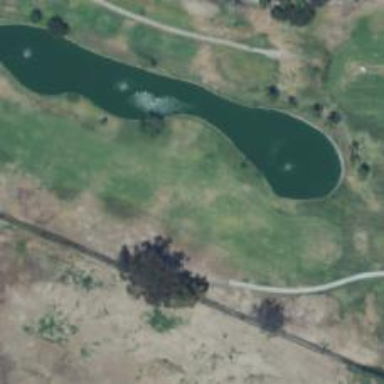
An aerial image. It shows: View of golf hole.